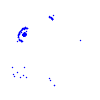
Particle: electron